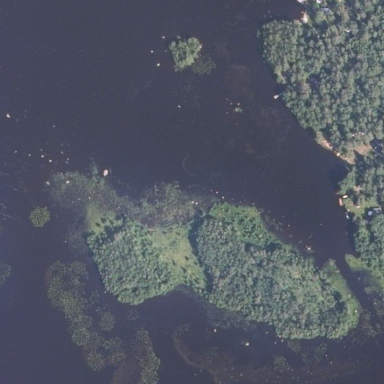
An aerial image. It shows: Islet surrounded by woodland.